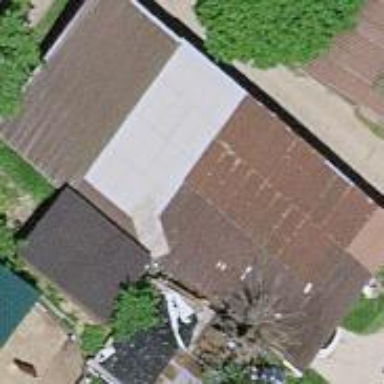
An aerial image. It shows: Barn.